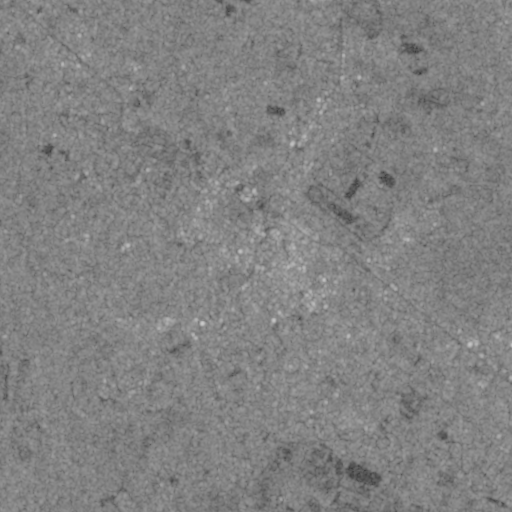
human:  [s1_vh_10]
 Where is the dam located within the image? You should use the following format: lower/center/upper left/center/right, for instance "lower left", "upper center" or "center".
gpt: The dam is located in the lower right of the image.
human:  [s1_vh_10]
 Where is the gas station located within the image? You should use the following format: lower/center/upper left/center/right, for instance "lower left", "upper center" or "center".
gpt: The gas station is located in the lower left of the image.
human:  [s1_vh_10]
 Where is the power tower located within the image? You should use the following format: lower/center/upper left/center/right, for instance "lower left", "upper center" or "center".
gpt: The power tower is located in the upper center of the image.
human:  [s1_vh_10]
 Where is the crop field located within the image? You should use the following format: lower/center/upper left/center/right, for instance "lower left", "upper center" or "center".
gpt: There is no crop field in the image.

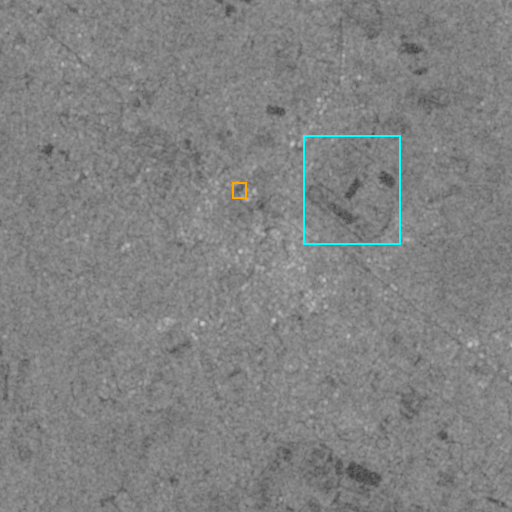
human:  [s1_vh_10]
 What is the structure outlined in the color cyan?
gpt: The structure outlined in cyan is a park.
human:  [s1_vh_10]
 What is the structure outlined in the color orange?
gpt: The structure outlined in orange is a parking lot.
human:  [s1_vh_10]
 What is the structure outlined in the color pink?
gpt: There is no pink outline.